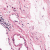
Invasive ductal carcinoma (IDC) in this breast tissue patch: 0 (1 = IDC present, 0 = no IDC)